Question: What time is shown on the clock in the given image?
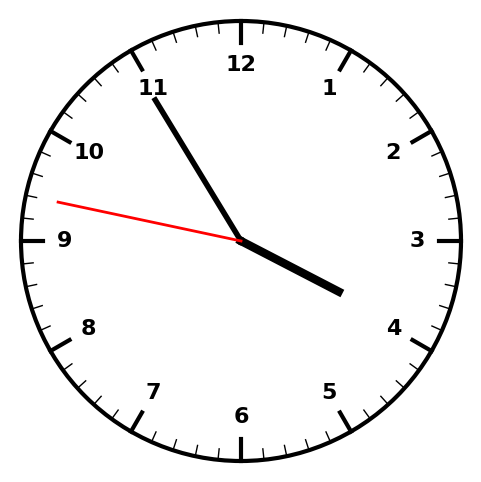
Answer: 03:54:47